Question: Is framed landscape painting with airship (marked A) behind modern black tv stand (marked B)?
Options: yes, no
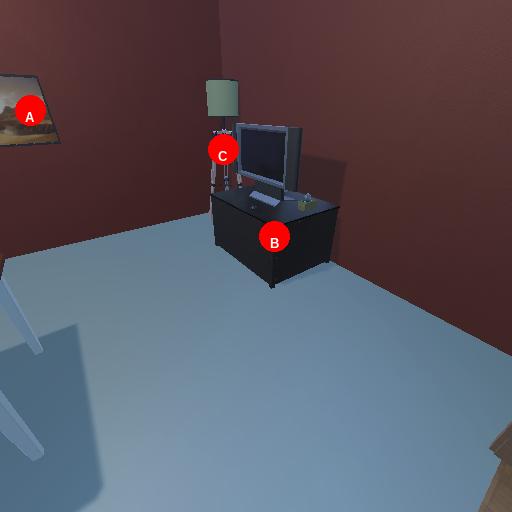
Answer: yes